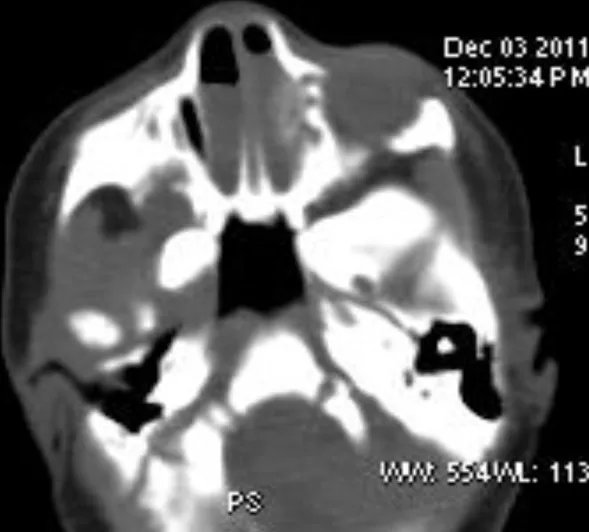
CT- Scan of bilateral choanal atresia.
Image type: radiology (ct)